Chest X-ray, AP view. Patient: 15 years old, sex M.
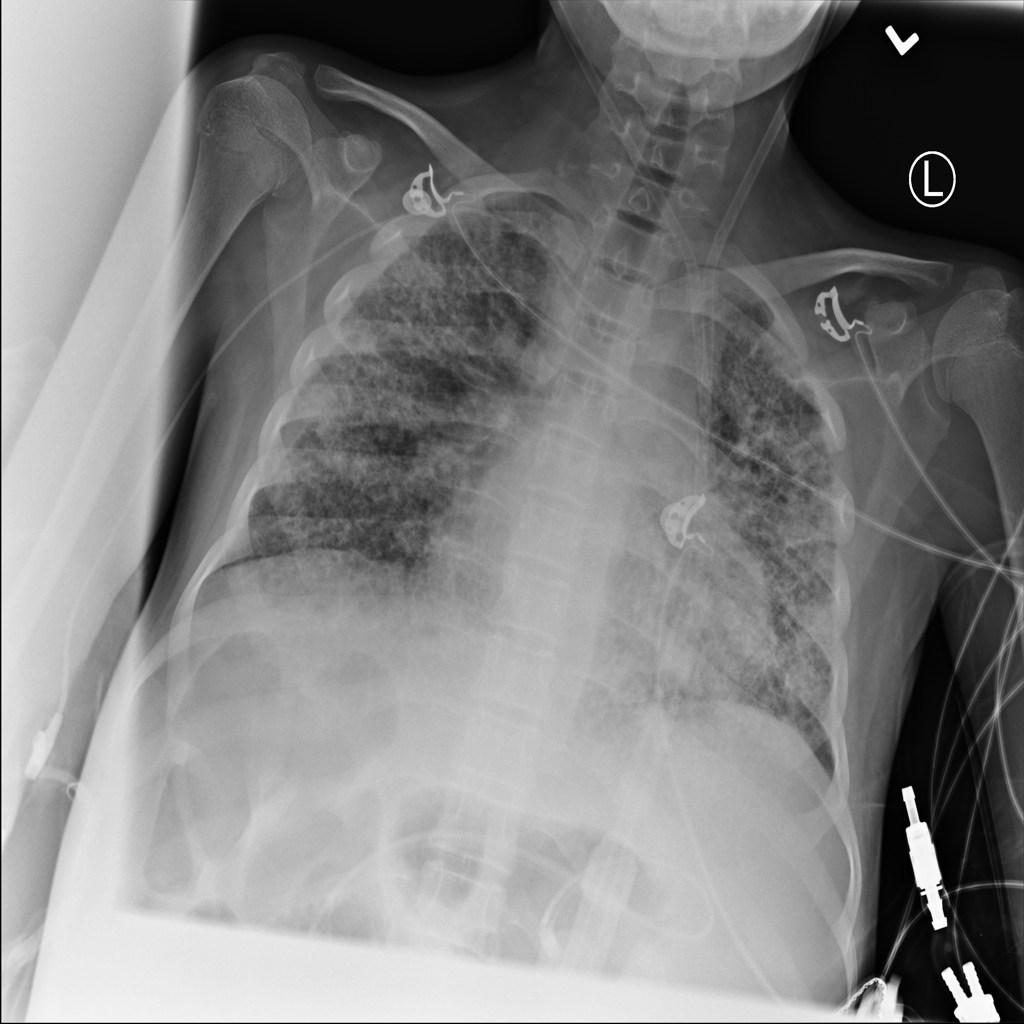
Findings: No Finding